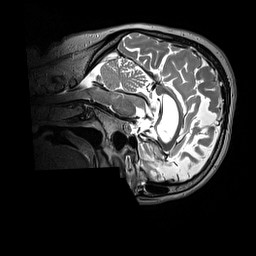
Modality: T2w
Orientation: sagittal
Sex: female
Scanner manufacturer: siemens
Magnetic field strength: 3 T
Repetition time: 3.2 s
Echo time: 0.409 s